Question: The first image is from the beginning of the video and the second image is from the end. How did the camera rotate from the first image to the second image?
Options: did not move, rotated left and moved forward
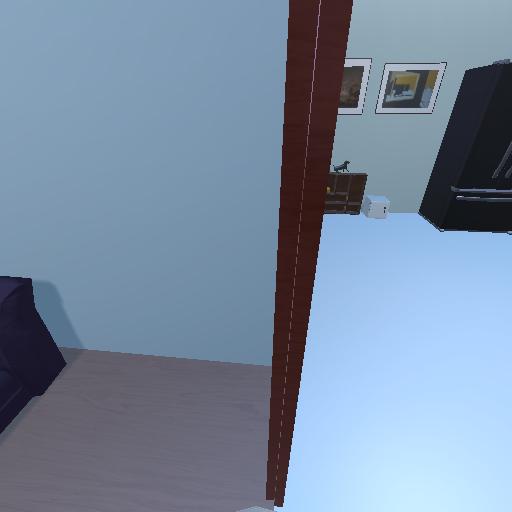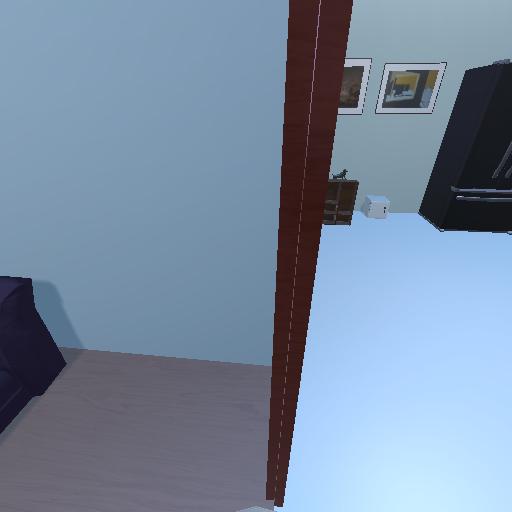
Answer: did not move